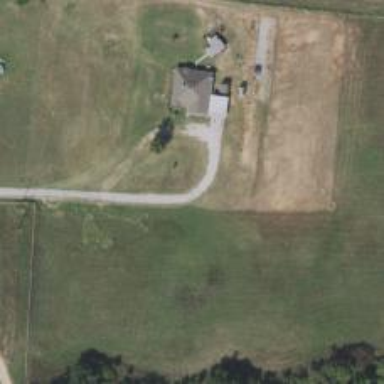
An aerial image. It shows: Driveway leading to service road.